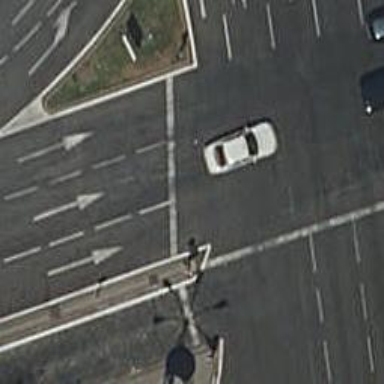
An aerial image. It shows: Road with traffic signals.